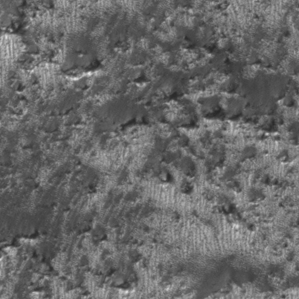
Label: frost